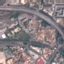
Label: Highway